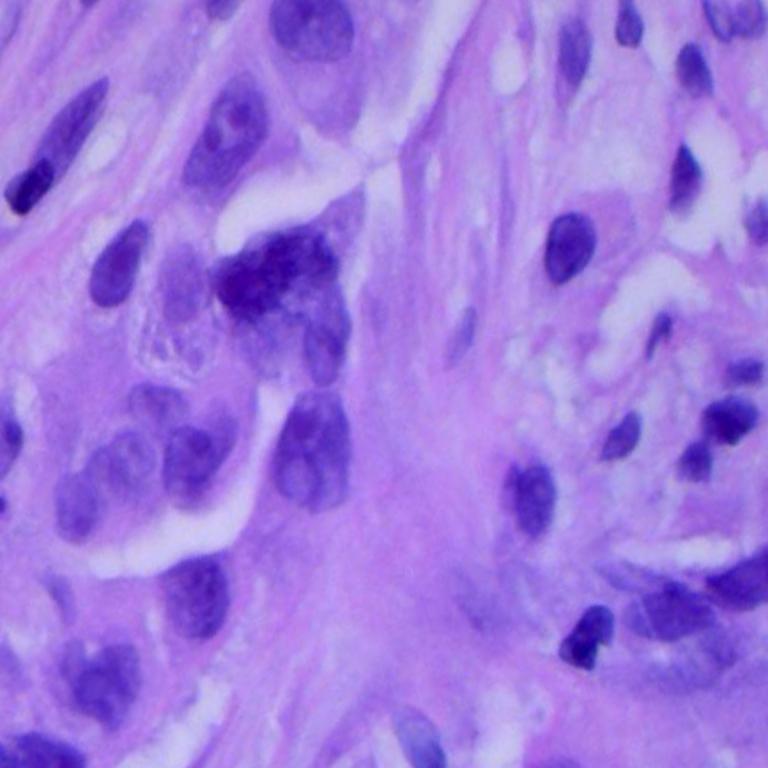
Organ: lung
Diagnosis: adenocarcinomas